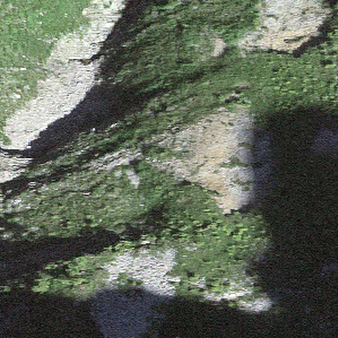
Label: other